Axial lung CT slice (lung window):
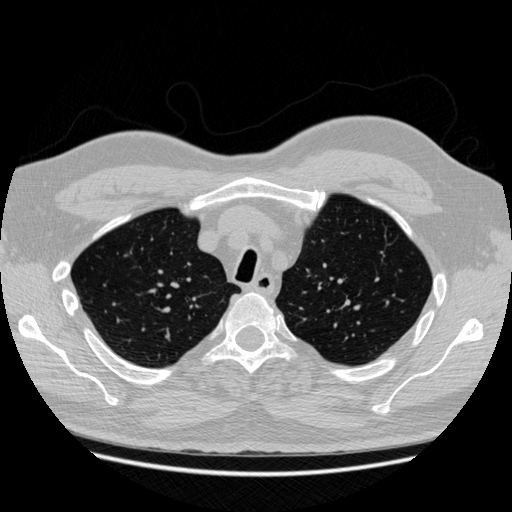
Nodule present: no